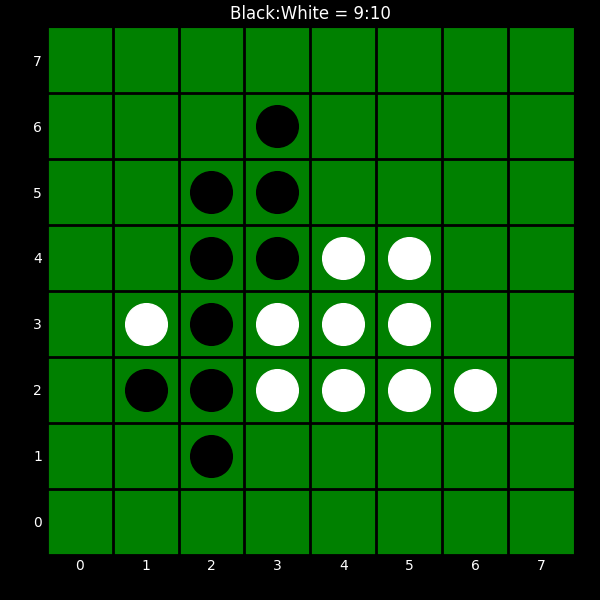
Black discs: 9
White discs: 10